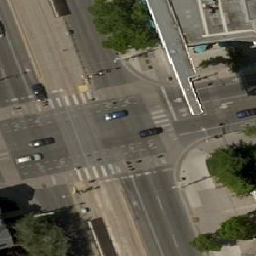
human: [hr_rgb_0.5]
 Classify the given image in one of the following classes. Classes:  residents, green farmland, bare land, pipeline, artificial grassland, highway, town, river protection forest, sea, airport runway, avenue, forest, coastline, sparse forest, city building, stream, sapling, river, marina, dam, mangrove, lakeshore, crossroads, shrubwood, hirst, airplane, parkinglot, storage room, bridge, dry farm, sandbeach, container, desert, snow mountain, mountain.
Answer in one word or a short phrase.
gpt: crossroads